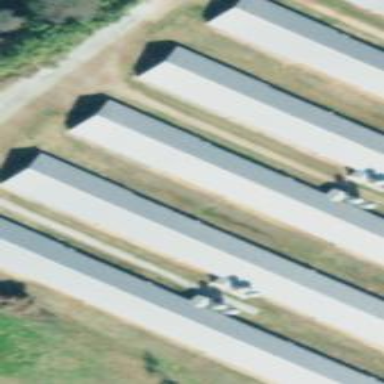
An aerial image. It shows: Poultry house.